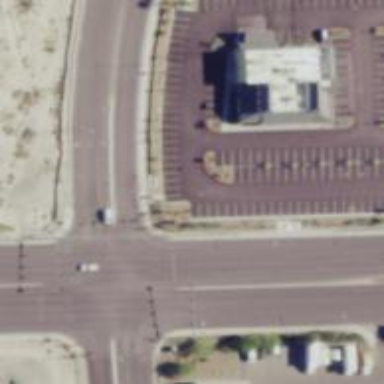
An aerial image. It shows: Solid stop line on the road.